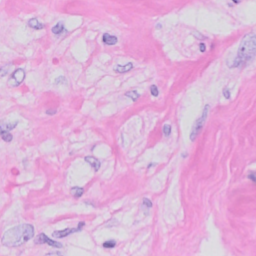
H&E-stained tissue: Breast